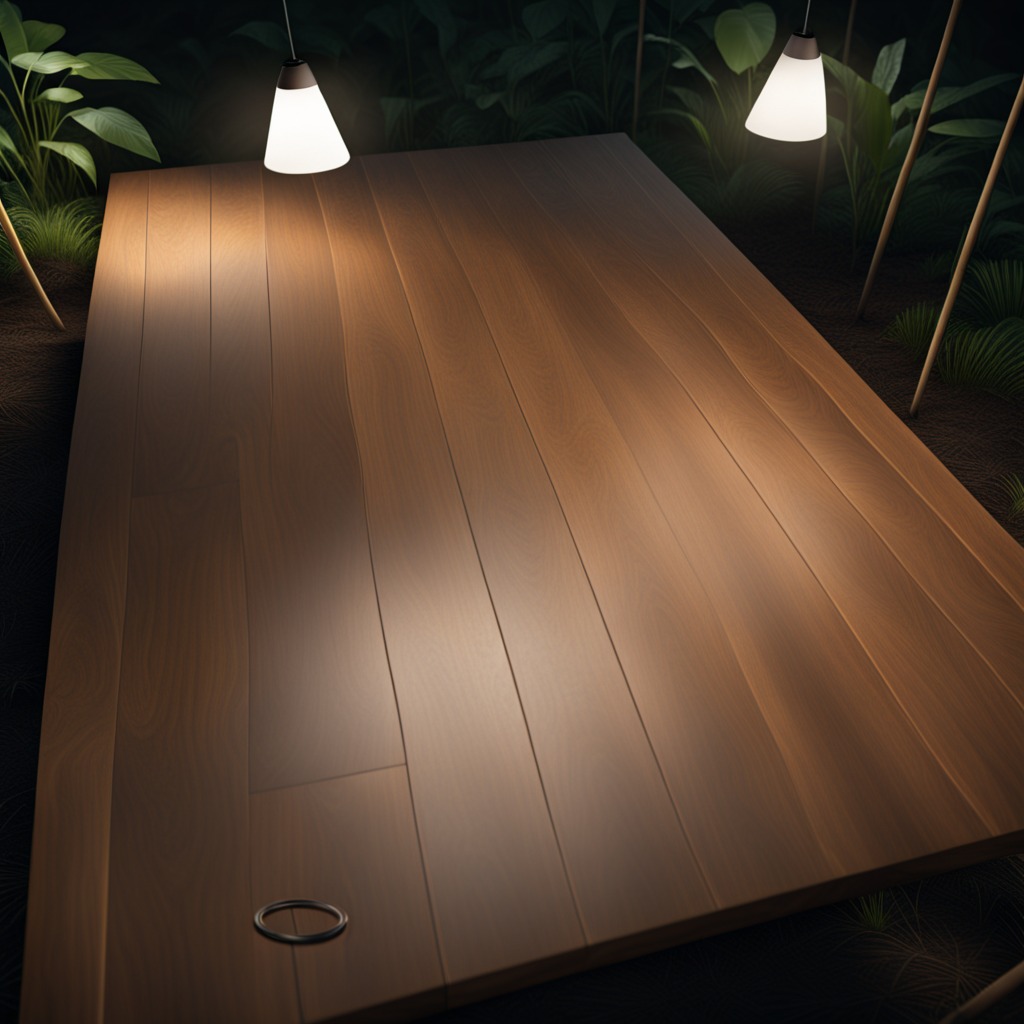
A rubber O-ring is lying on the wooden table.